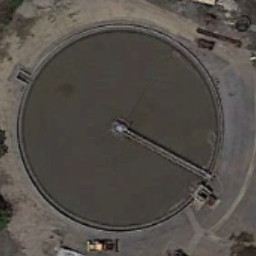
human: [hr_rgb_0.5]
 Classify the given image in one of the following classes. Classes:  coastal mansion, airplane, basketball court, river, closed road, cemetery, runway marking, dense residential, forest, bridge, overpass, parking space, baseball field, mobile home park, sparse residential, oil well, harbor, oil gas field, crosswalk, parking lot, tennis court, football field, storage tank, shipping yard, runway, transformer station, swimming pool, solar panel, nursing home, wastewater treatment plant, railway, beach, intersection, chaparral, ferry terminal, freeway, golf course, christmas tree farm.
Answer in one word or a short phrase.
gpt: wastewater treatment plant